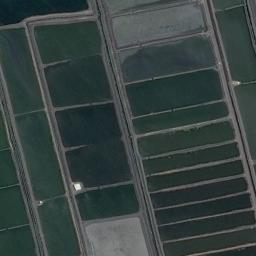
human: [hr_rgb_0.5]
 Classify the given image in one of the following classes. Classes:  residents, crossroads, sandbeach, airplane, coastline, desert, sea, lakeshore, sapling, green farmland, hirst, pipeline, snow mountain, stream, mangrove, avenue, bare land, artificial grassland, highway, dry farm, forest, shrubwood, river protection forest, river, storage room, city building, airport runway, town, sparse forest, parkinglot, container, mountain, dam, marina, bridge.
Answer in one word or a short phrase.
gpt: green farmland